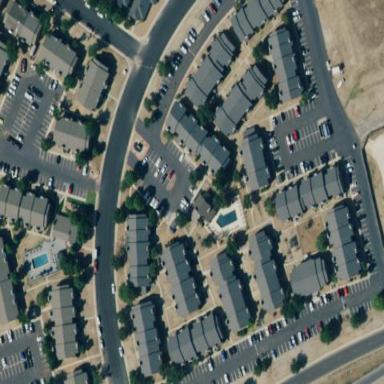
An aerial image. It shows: Residential area with apartments.